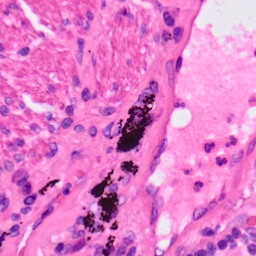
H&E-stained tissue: Lung